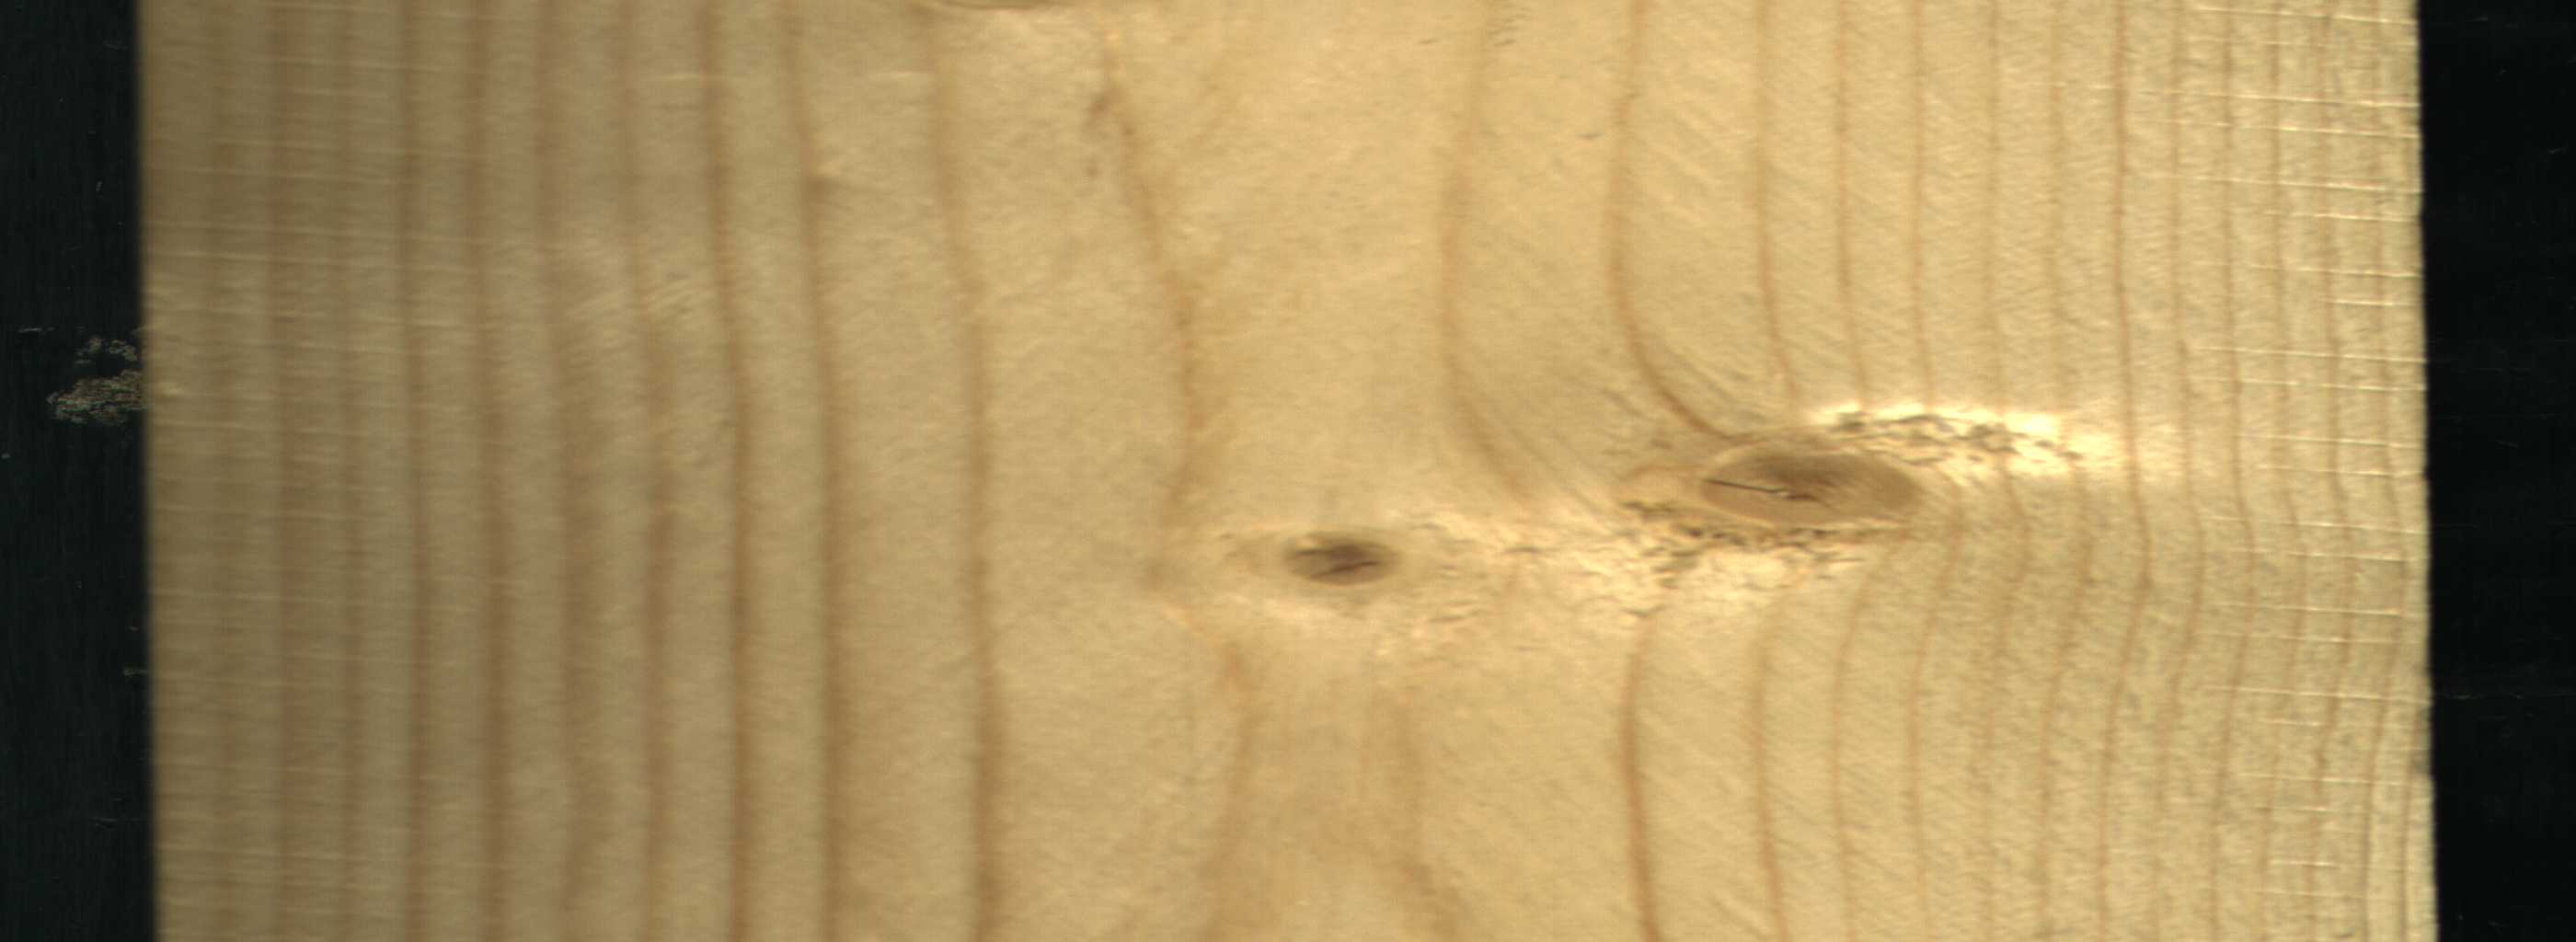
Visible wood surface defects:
Live_Knot
Live_Knot